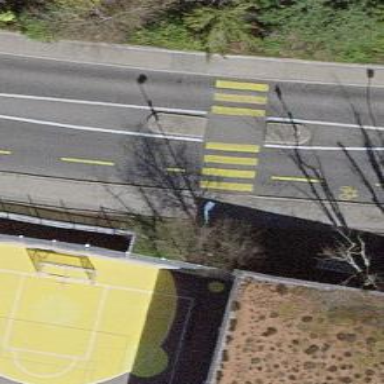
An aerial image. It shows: Uncontrolled crossing on the road.